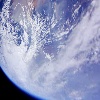
Label: cloud